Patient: sex F, age 63
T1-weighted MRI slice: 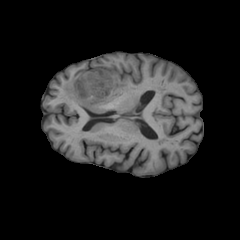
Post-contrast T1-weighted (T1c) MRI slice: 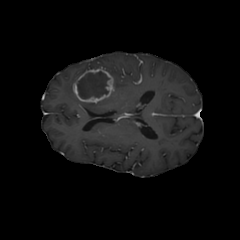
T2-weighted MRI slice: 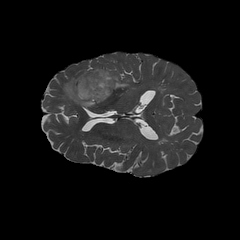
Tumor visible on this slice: yes
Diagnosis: Glioblastoma, IDH-wildtype
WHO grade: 4